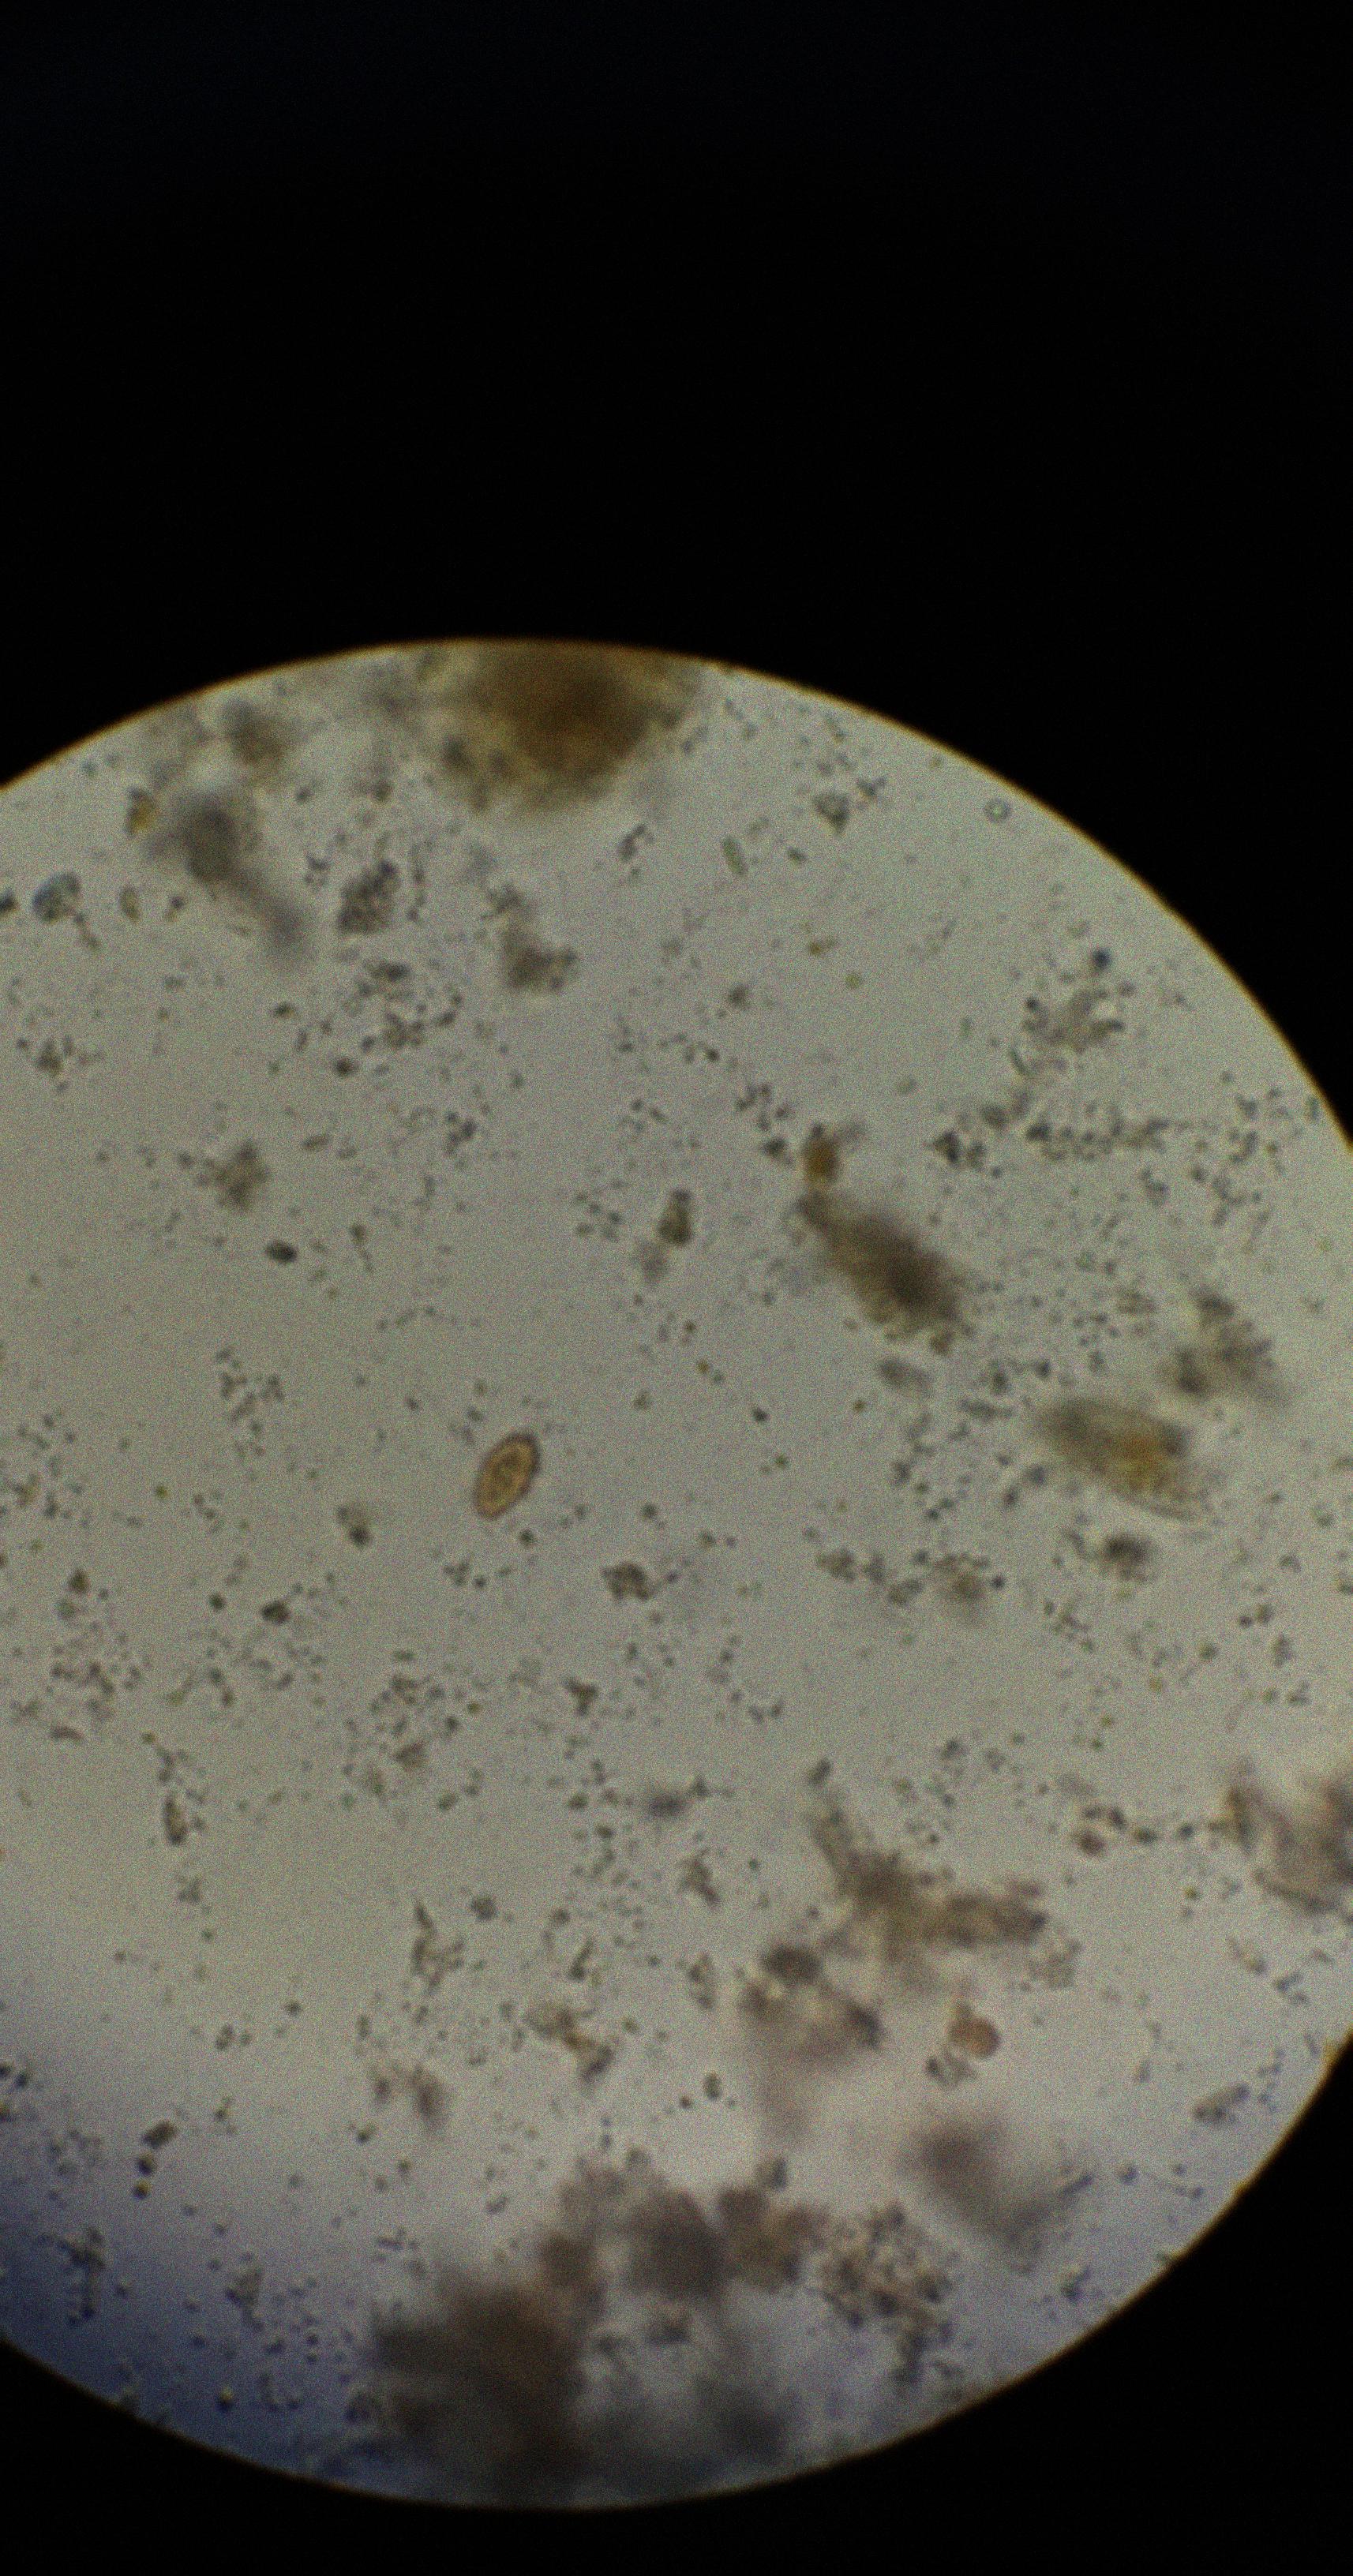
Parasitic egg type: Opisthorchis viverrine